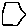
Label: hexagon